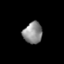
Tissue: lung
Cell type: Epithelial cells
Senescence score: 0.1713
Nuclear area (px): 401
Mean DAPI intensity: 140.214